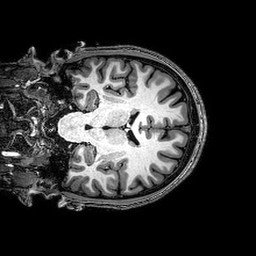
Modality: T1w
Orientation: coronal
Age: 22
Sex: male
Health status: healthy
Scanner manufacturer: philips
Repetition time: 0.008216 s
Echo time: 0.00379 s